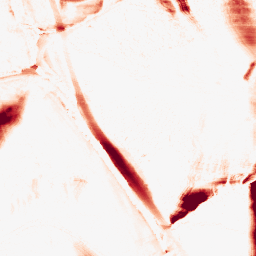
Category: morphological
Decomposition family: morphological_ellipse
Decomposition parameters: operation: opening
width: 10
height: 50
Upsampling method: quartic
Upsampling parameters: scale: 8
Upsampling scale: 8